Question: I am building a website on localhost for now. My files are in the www folder.
Directly inside www, I have the index.php and more php pages.
I have also some folder like pictures/ which contains pictures submitted by users; css/ with all the css files; js/ width all the js files and includes/ with some PHP files
My problem is that when I input in the browser localhost/pictures, I see the list of all my pictures. Same thing for localhost/css , localhsot/js or localhost/includes. You have the list of all my file. and it means it could be easy for a robot to download all my files , except the PHP files (which, for some reason, are not downloaded properly : PHP code is not accessible).

Is there a way to prevent access to the main directory for the users ? I thought about writing an index.php file inside www/pictures that redirects to the index.php of www. I don't know anything about best practice in term of structure/organization of folder for a website.
Thanks
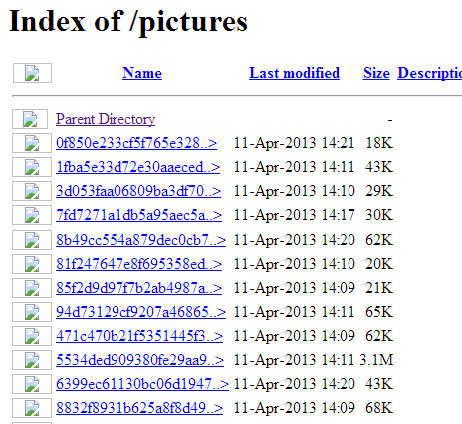
Answer: '''
deny from all
'''
That way you cannot open any file from that folder, but you can include them in php without any problems.
'''
# disable directory browsing
Options All -Indexes
'''